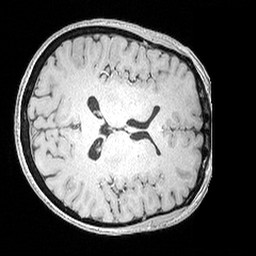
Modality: MP2RAGE
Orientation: axial
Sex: female
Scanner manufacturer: siemens
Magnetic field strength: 3 T
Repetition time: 5 s
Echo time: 0.00292 s